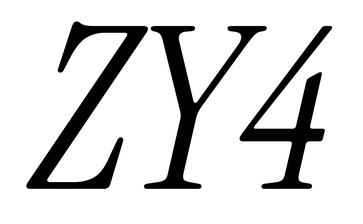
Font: InstrumentSerif-Italic